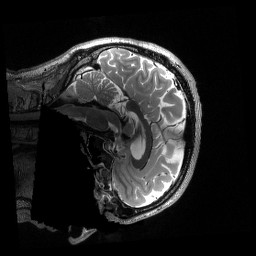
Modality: T2w
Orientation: sagittal
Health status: healthy
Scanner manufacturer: siemens
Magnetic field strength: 3 T
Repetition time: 3.2 s
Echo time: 0.563 s